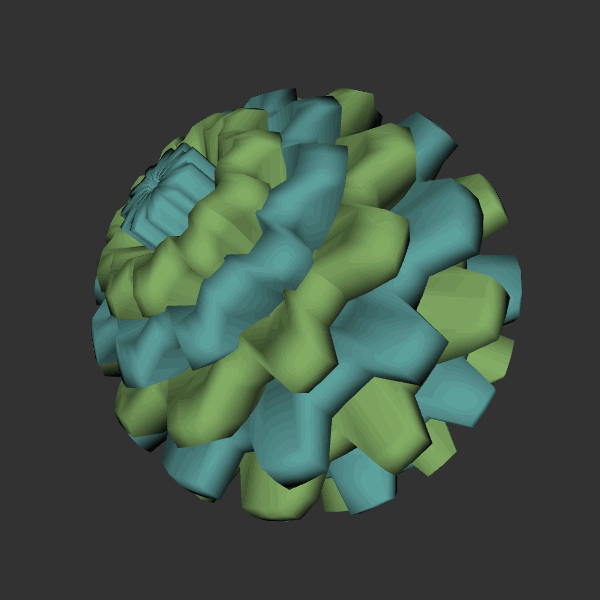
Background: dark